Field crop: maize
Growth stage: 2
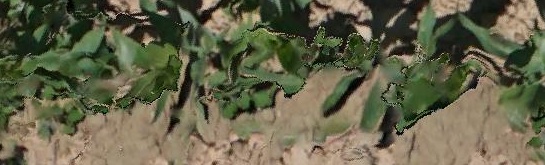
Species: maize